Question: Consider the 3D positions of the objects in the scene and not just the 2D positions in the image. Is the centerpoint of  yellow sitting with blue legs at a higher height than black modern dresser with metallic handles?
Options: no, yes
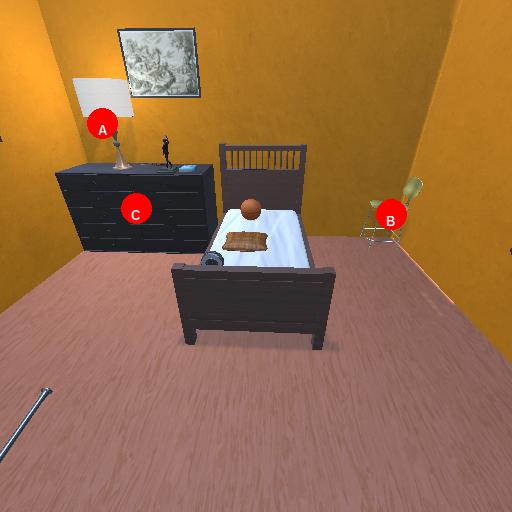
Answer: no